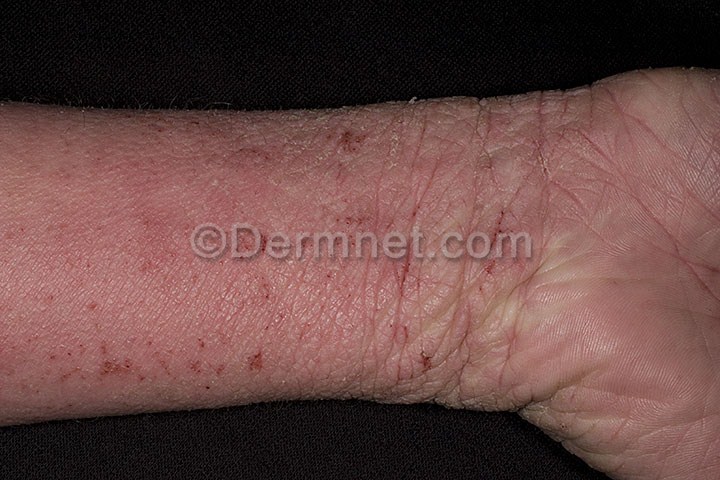
Disease: Atopic Dermatitis Photos